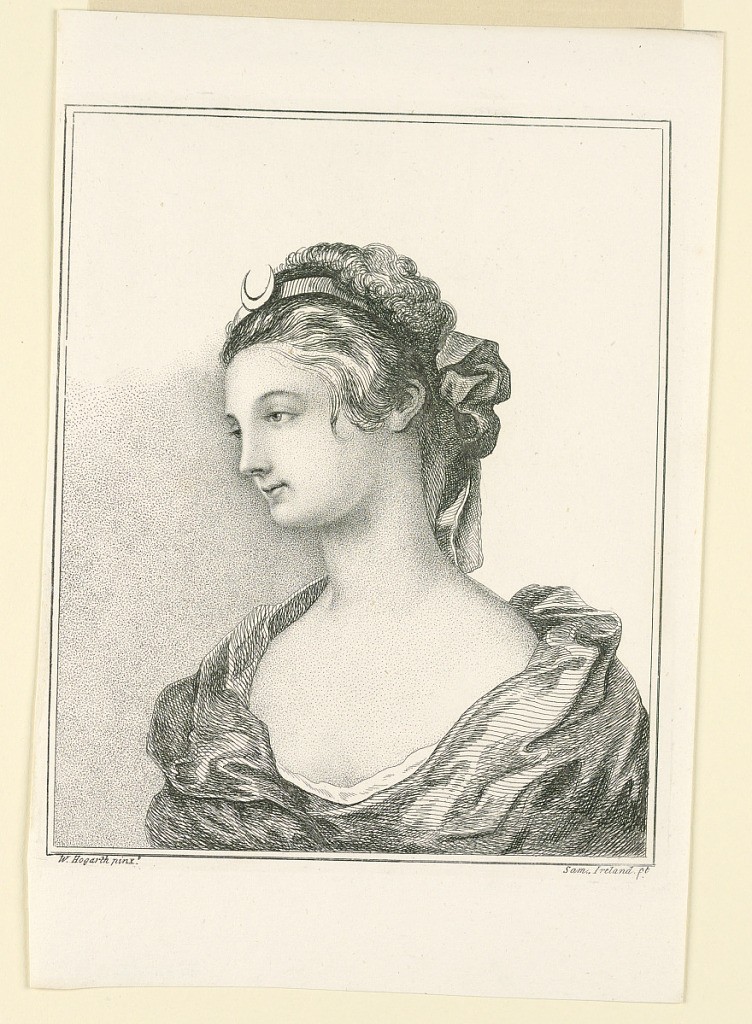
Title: Head of Diana
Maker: Samuel Ireland, English, ca. 1744–1800
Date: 1786
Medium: Etching and aquatint on paper
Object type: Print
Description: A portrait of a young woman in three-quarter view towards left. Helf-length, her hair is held together by a ribbon upon which is fastened the half-moon in front. Illustration for Ireland, "Graphic Illustrations…" I, 170.